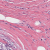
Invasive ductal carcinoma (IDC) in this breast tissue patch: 0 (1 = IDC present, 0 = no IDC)